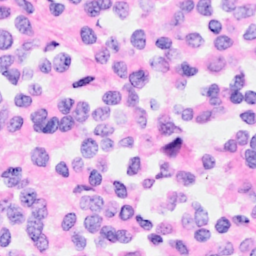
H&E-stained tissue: Breast